Question: I have a jsp like this :
'''
<%@ page language="java" contentType="text/html; charset=UTF-8" pageEncoding="UTF-8"%>
<!DOCTYPE html PUBLIC "-//W3C//DTD HTML 4.01 Transitional//EN" "http://www.w3.org/TR/html4/loose.dtd">
<html>
<head>
<meta http-equiv="Content-Type" content="text/html; charset=UTF-8">
<title>POST</title>
</head>
<body>
<form action="FormServlet" method="post">
name: <input type="text" name="name"/>
<input type="submit" name="submit"/>
</form>
</body>
</html>
'''
when i POST, i debugged it by Fiddler, but I find there is not charset defind in contentType, why? I have define contentType in jsp file top, when I post my form, It didn't use the charset?
this is the result in fiddler when I post:

I debug in Tomcat class, I find because the contentType didn't have charset, so tomcat use its default charset, I want to know whether the result is correct, the contentType didn't contain charset, or I have some wrong in somewhere?
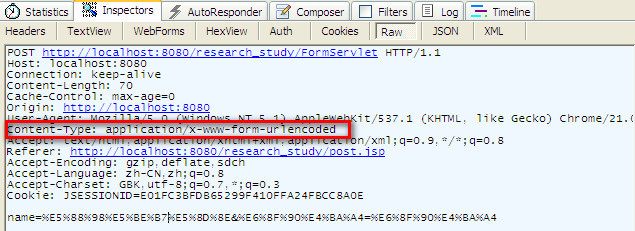
Answer: The charset you provided in
'''
<meta http-equiv="Content-Type" content="text/html; charset=UTF-8">
'''
is the content type (not necessarily as a header, but as a hint to the client) of the current response, ie. the rendered JSP. It has no relation to any future requests.
You can set the charset for form submission by following the instructions <URL>.